Question: I'm trying to make this grid work but I'm not sure what's the best approach here. I have this page with several thumbnails and each thumbnail has a title. The problem is that when the title length is very long it pushes the thumbnail and everything get messy like this:

I would like to find a way to keep thumbnails aligned, so if there is a very long title instead of pushing that thumbnail down, it pushes the whole row.
This is the markup I have so far for this block of thumbnails:
'''
<div class="container">
<div class="content row">
<div class="col-lg-12">
<h1>Fresh Goals and More</h1>
<hr>
</div>
<div class="col-lg-3 col-md-4 col-xs-6 thumb">
<h2>Test Title<h2>
<a class="thumbnail" href="#">
<div class="vignette">
<img class="img-responsive" src="img/placeholder.jpg">
</div>
</a>
</div>
<div class="col-lg-3 col-md-4 col-xs-6 thumb">
<h2>Test Title That is Very Long So I Can Test How does Long Titles Behave in My web site display<h2>
<a class="thumbnail" href="#">
<div class="vignette">
<img class="img-responsive" src="img/placeholder.jpg">
</div>
</a>
</div>
<div class="col-lg-3 col-md-4 col-xs-6 thumb">
<h2>Test Title<h2>
<a class="thumbnail" href="#">
<div class="vignette">
<img class="img-responsive" src="img/placeholder.jpg">
</div>
</a>
</div>
<div class="col-lg-3 col-md-4 col-xs-6 thumb">
<h2>Test Title<h2>
<a class="thumbnail" href="#">
<div class="vignette">
<img class="img-responsive" src="img/placeholder.jpg">
</div>
</a>
</div>
<div class="col-lg-3 col-md-4 col-xs-6 thumb">
<h2>Test Title<h2>
<a class="thumbnail" href="#">
<div class="vignette">
<img class="img-responsive" src="img/placeholder.jpg">
</div>
</a>
</div>
<div class="col-lg-3 col-md-4 col-xs-6 thumb">
<h2>Test Title<h2>
<a class="thumbnail" href="#">
<div class="vignette">
<img class="img-responsive" src="img/placeholder.jpg">
</div>
</a>
</div>
<div class="col-lg-3 col-md-4 col-xs-6 thumb">
<h2>Test Title<h2>
<a class="thumbnail" href="#">
<div class="vignette">
<img class="img-responsive" src="img/placeholder.jpg">
</div>
</a>
</div>
<div class="col-lg-3 col-md-4 col-xs-6 thumb">
<h2>Test Title<h2>
<a class="thumbnail" href="#">
<div class="vignette">
<img class="img-responsive" src="img/placeholder.jpg">
</div>
</a>
</div>
</div><!-- content row close -->
</div><!-- container close -->
'''
Any hint on how can I fix this? Thanks in advance.
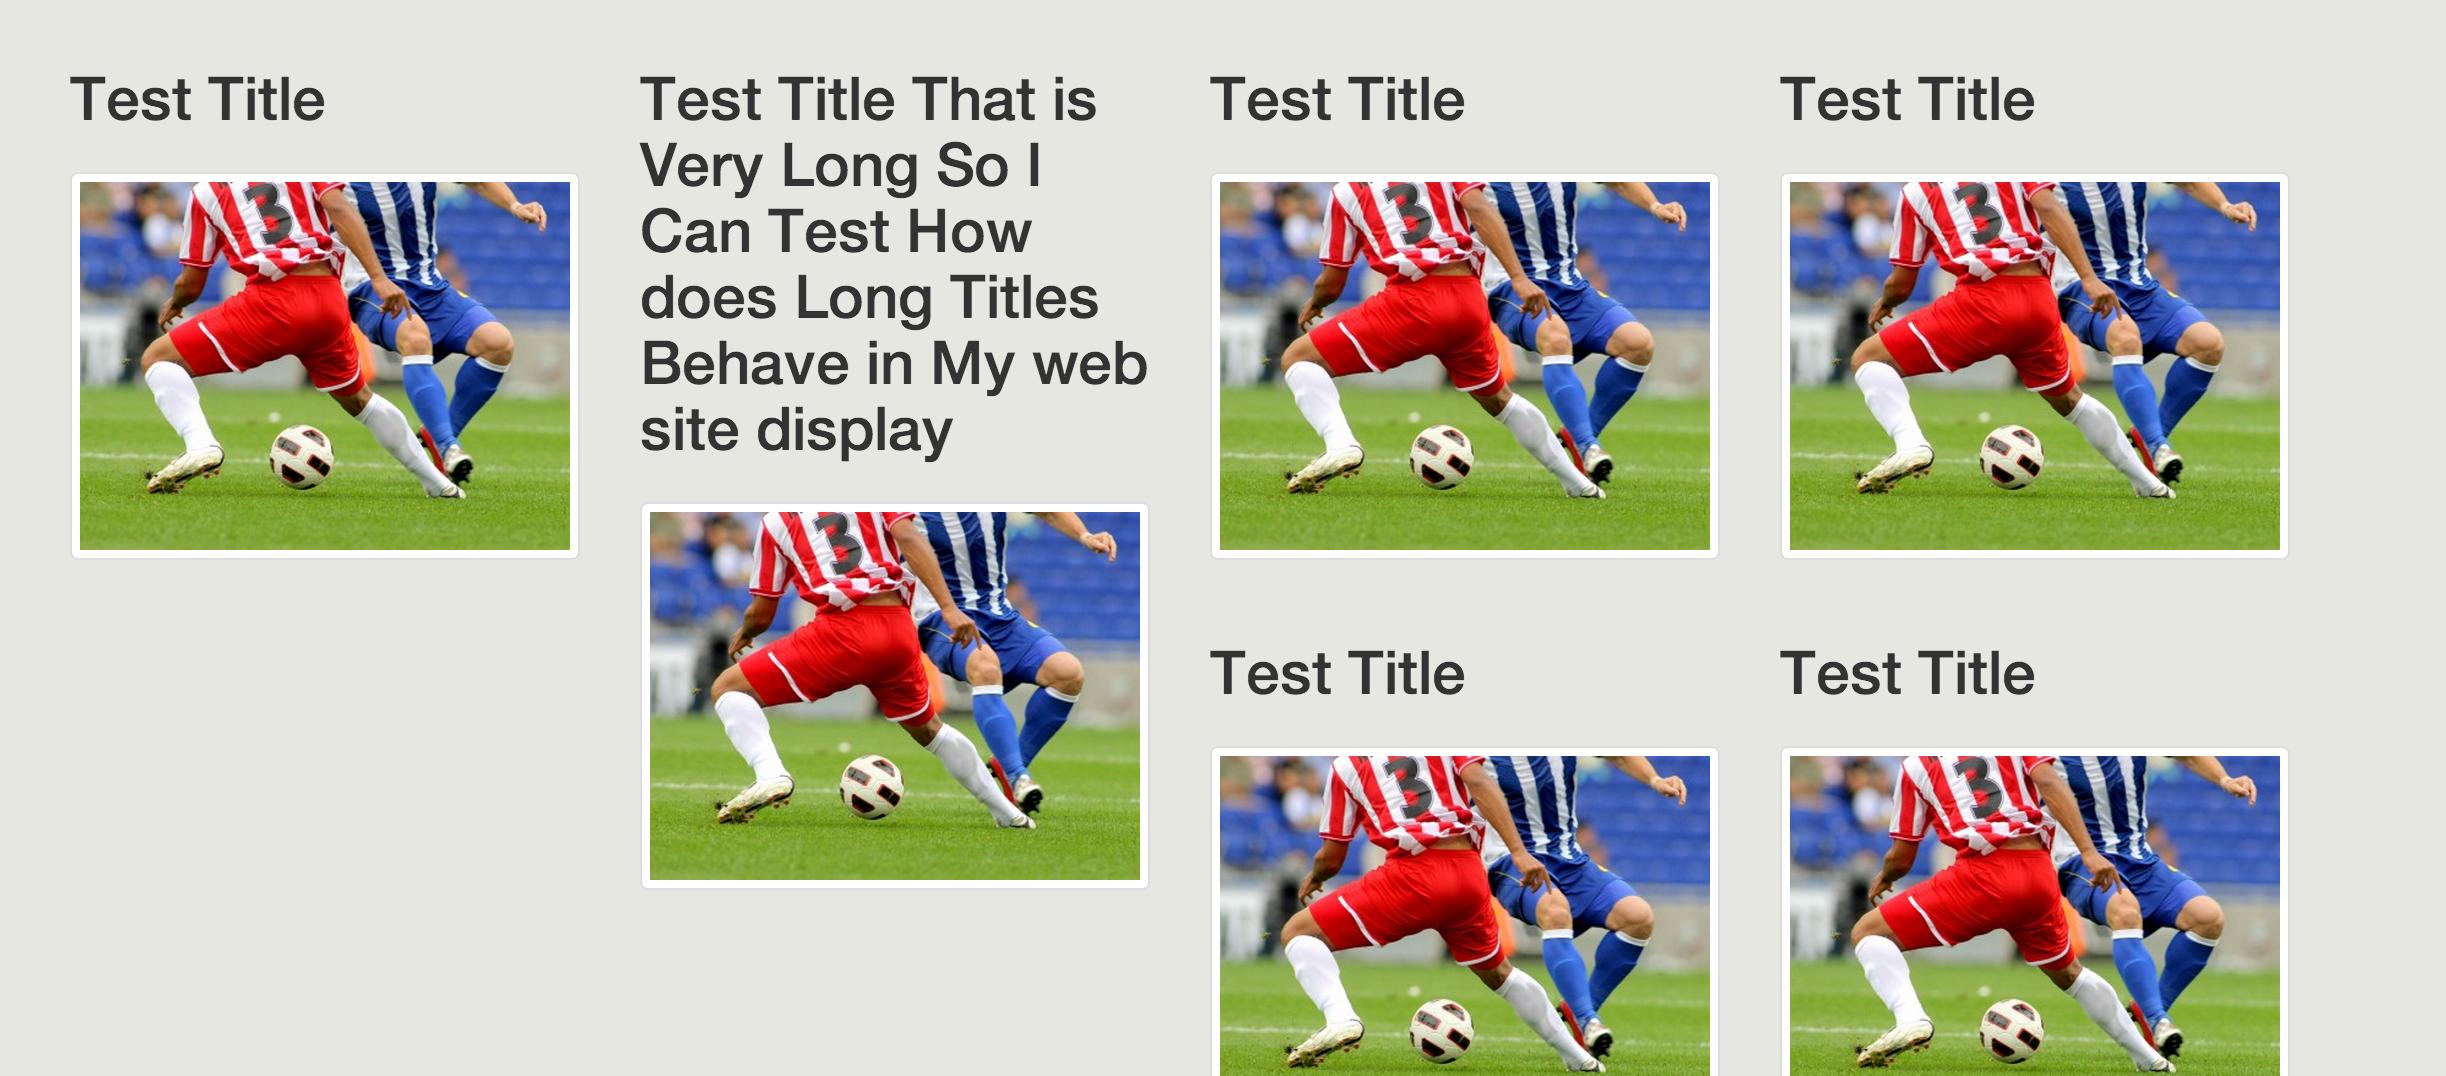
Answer: this is simple you have to have a row for four thumbs
'''
<div class="row">
<div class="col-md-3">thumb</div><div class="col-md-3">thumb</div><div class="col-md-3">thumb</div>
</div>
<div class="row">
<div class="col-md-3">thumb</div><div class="col-md-3">thumb</div><div class="col-md-3">thumb</div>
</div>
'''
the row will keep the height of the longest column with children thumb
<URL>